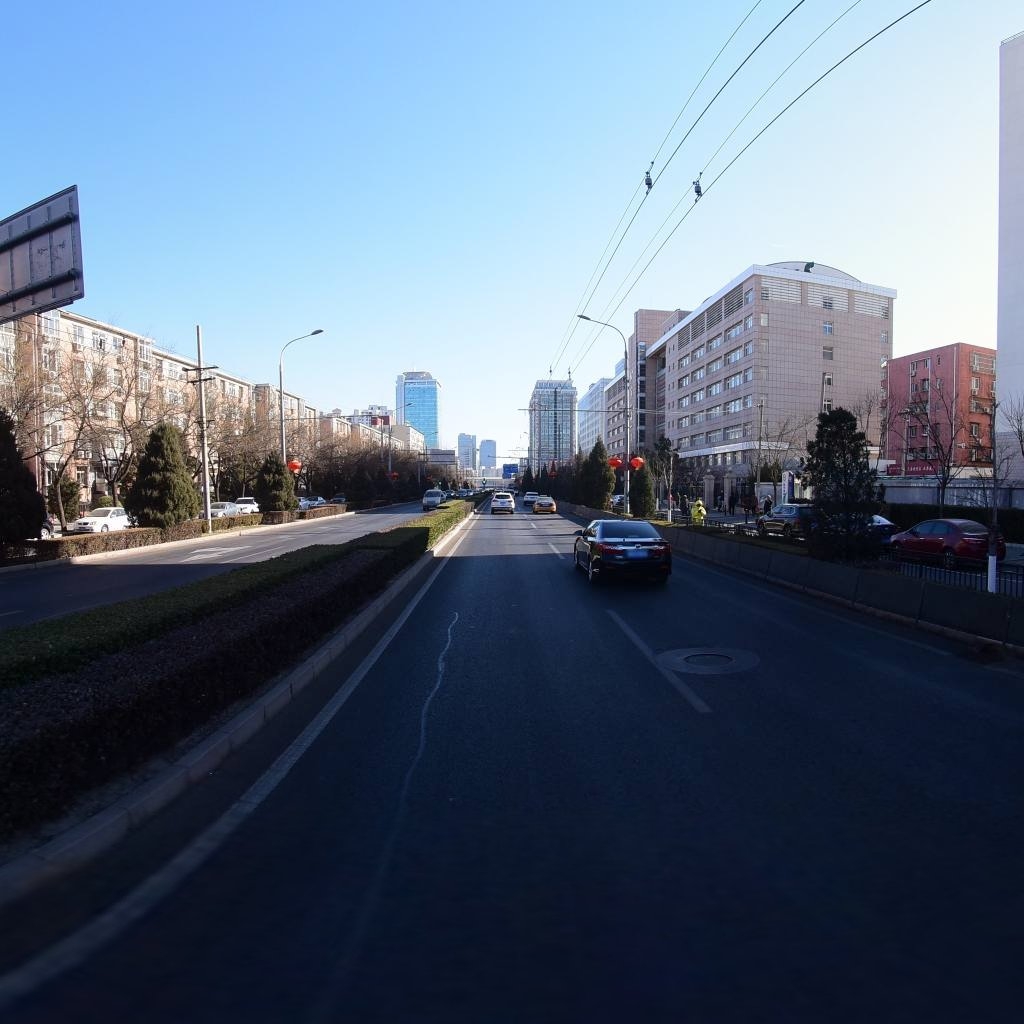
Region: Dongcheng
Road damage annotations: longitudinal patch, manhole cover